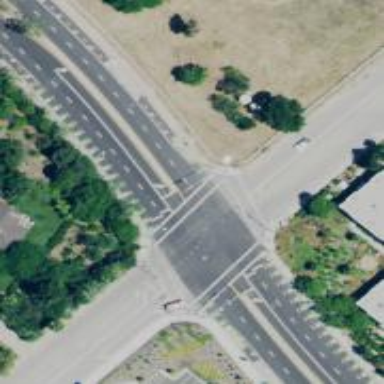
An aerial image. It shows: Solid stop line on the road marking.